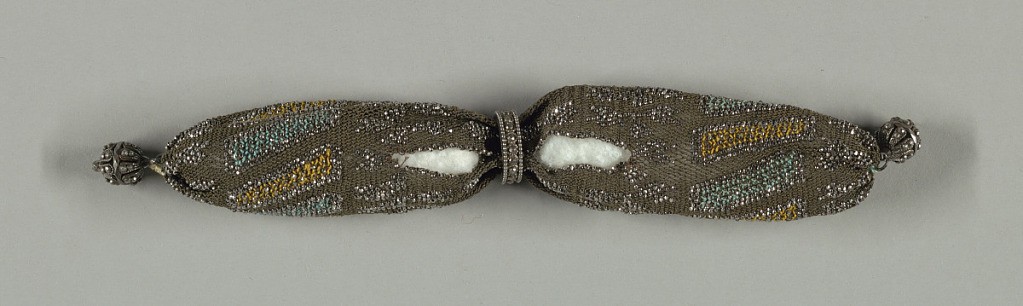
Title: Miser's purse
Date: early 19th century
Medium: silk, steel Technique: crocheted
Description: Crocheted brown silk; embroidered rectangles of gold and green silk are outlined with cut steel beads.  Further ornamentation of the brown silk in geometric pattern of cut steel beads.  One steel ring controls side opening; steel ball drops at either end.